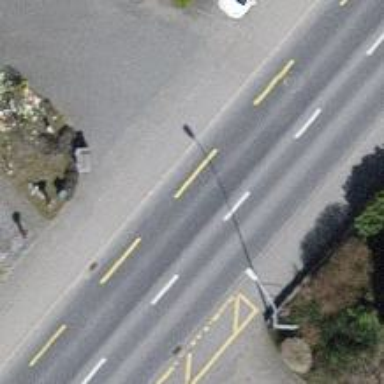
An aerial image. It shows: Tertiary road.